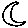
Label: moon